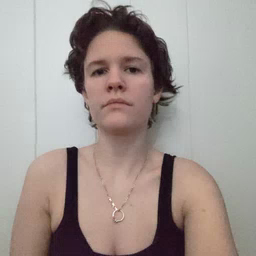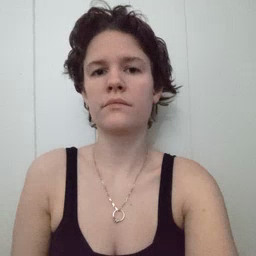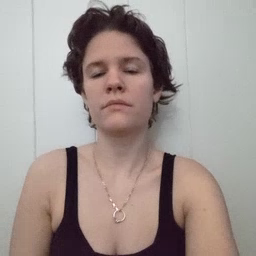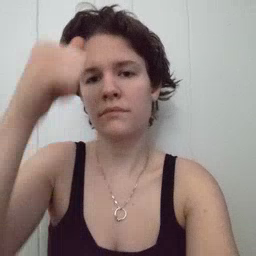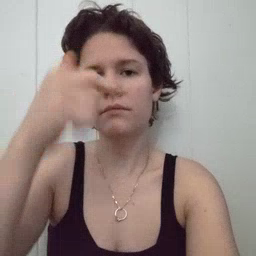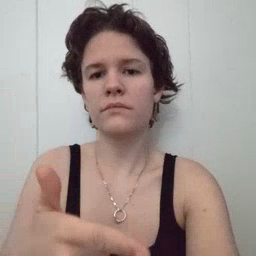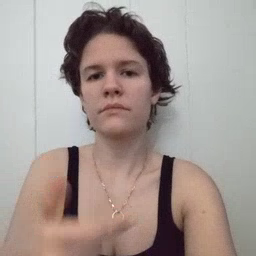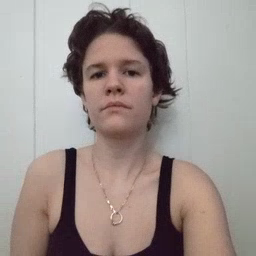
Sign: brother